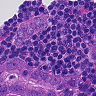
Metastatic tissue present: yes